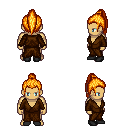
a pixel art fantasy rpg character, male body template, human, tanned skin, brown robe, white pants, light blonde long topknot hairstyle, black shoes, four views (front, back, left, right), 2x2 character sprite sheet, small pixel art, hard edges, no anti-aliasing